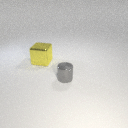
small gray metal cylinder to the right of large yellow metal cube